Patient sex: F
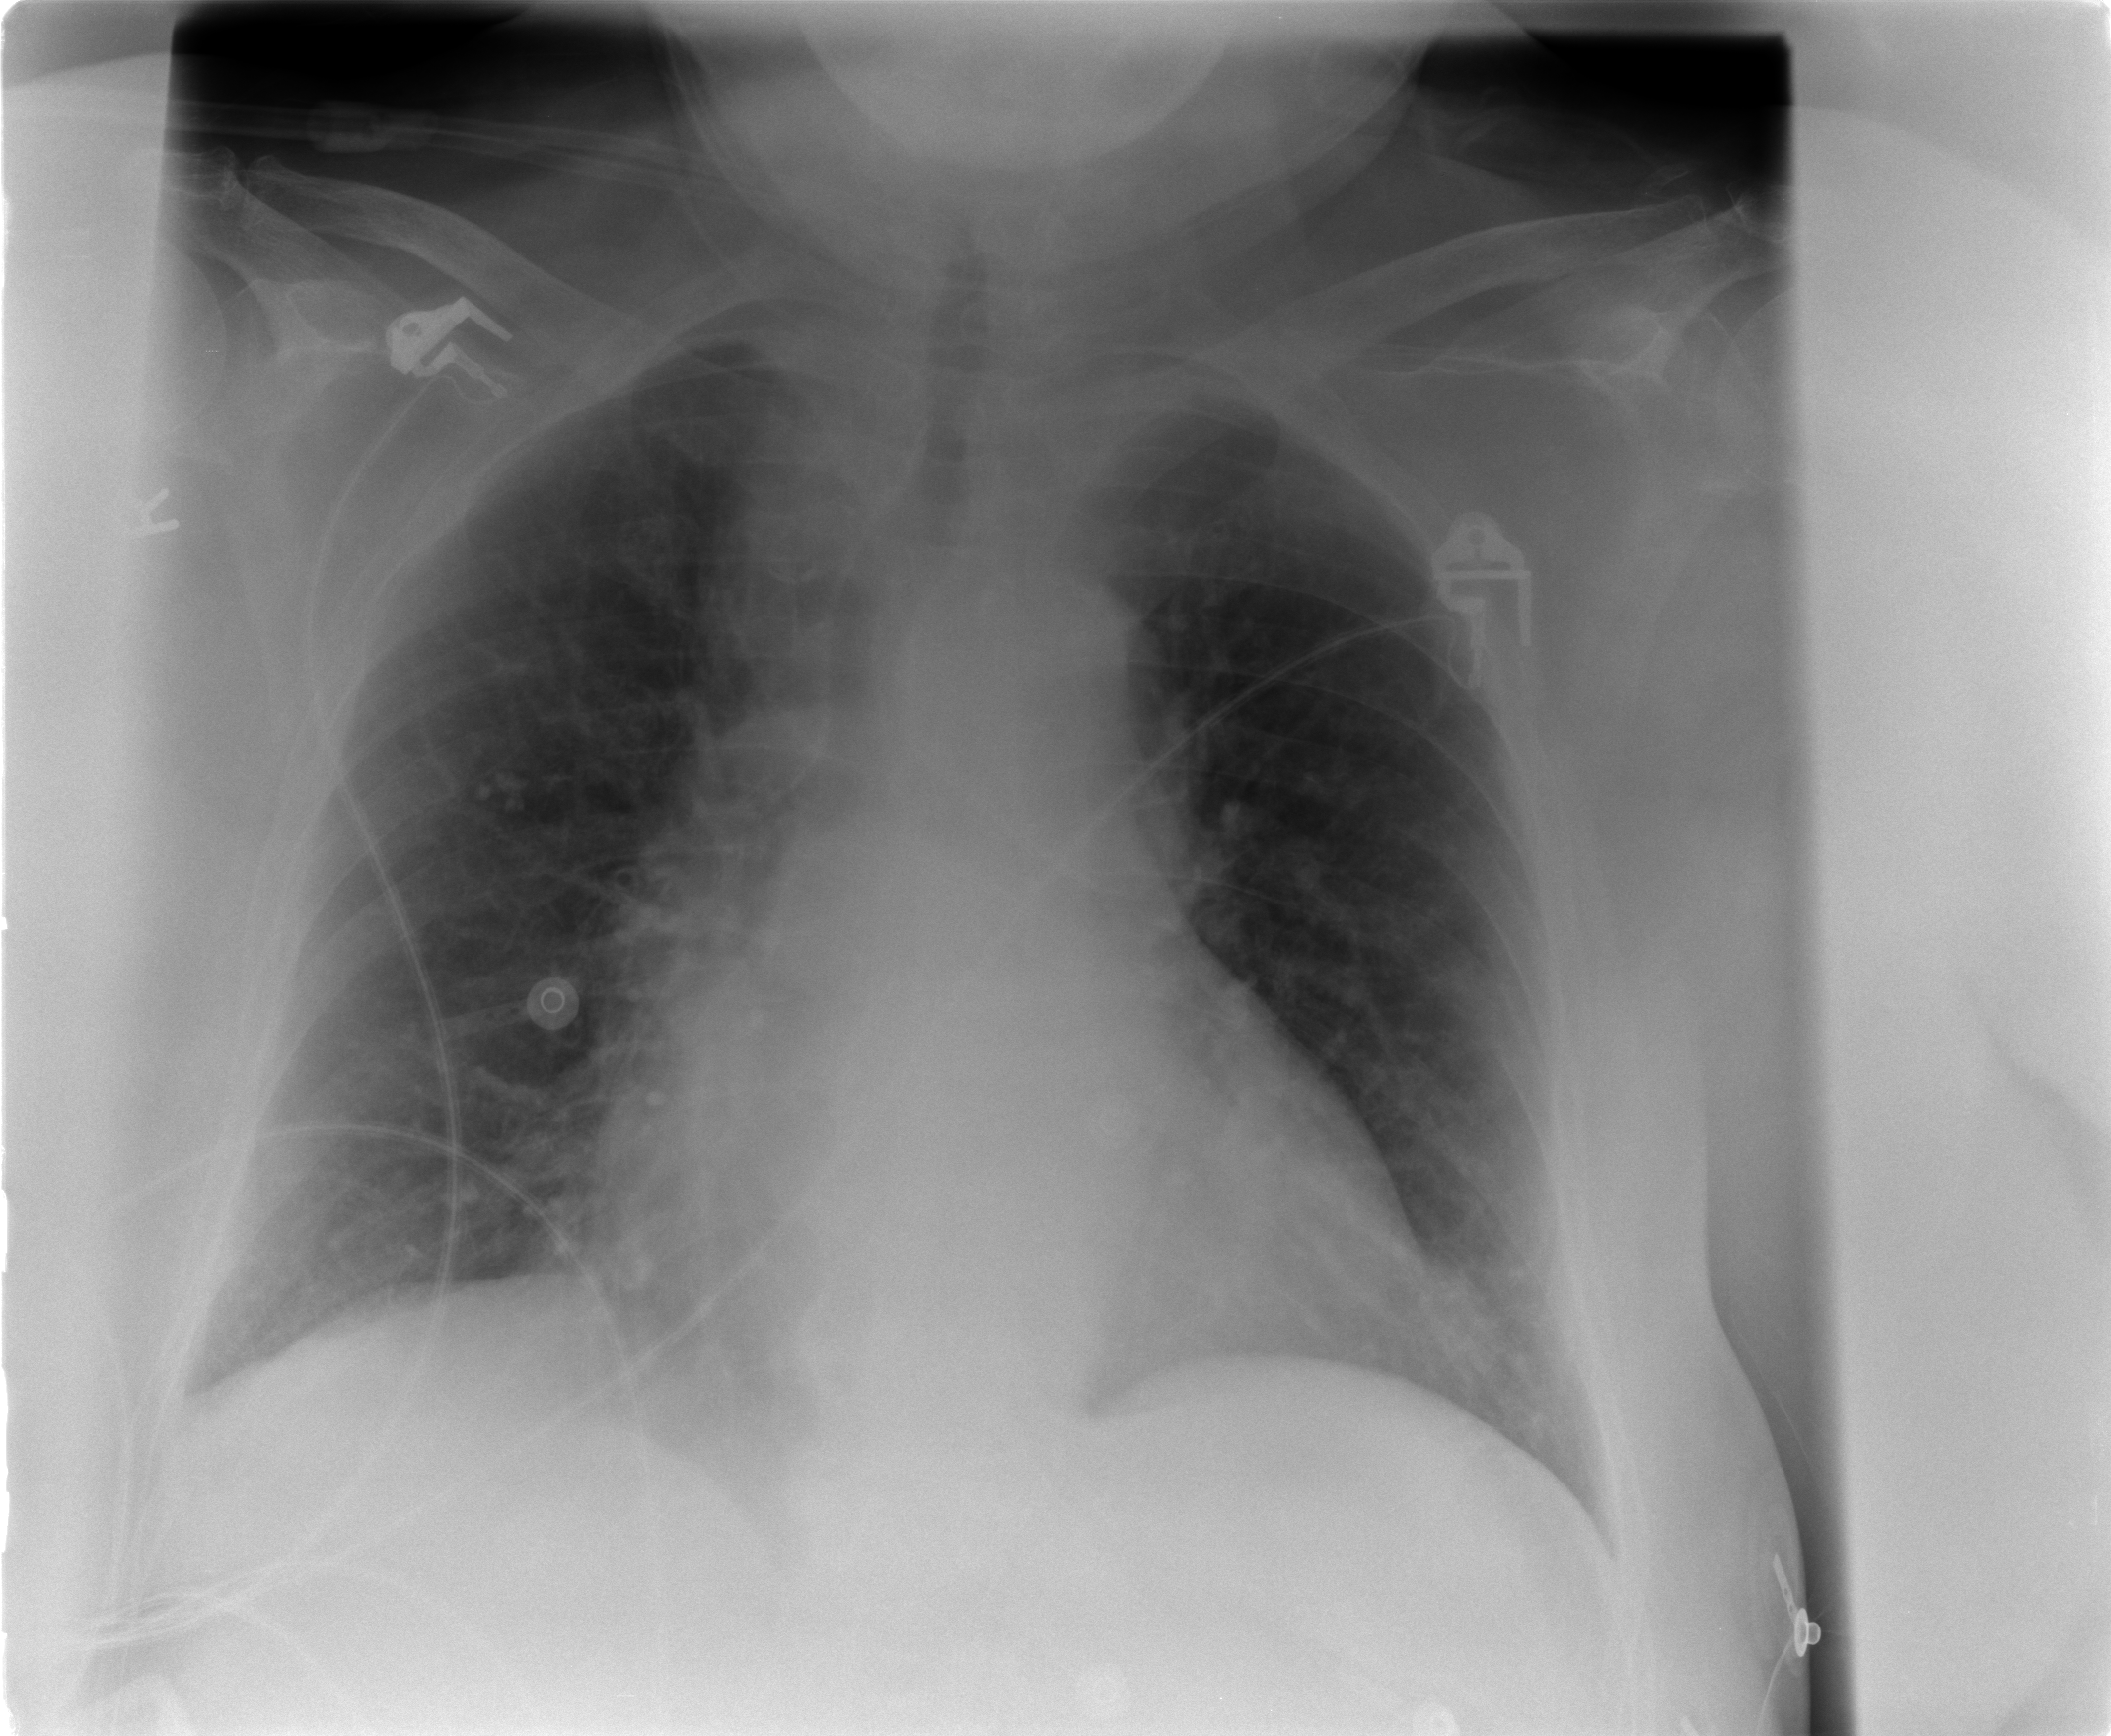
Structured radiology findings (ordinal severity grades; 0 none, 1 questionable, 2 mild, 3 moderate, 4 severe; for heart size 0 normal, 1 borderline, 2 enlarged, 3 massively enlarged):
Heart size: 2
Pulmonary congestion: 1
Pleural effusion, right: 0
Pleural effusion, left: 0
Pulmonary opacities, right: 0
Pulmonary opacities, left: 0
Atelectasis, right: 1
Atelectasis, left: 1